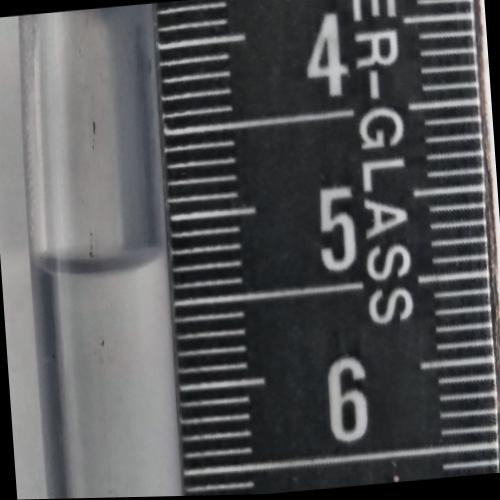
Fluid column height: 5.2 cm